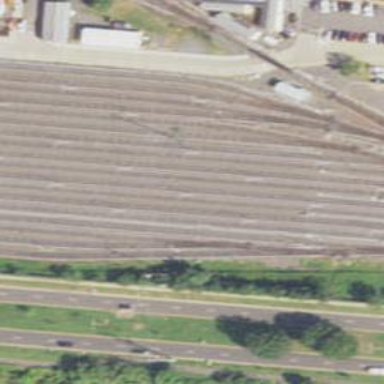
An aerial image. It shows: Electrified rail passing through service yard.